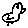
Label: bird